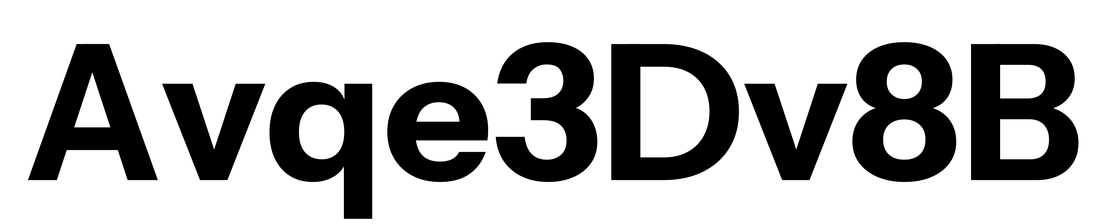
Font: InstrumentSans_Bold